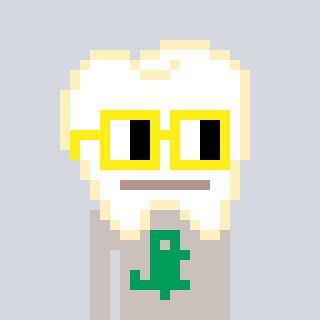
a pixel art character with square yellow glasses, a tooth-shaped head and a foggrey-colored body on a cool background